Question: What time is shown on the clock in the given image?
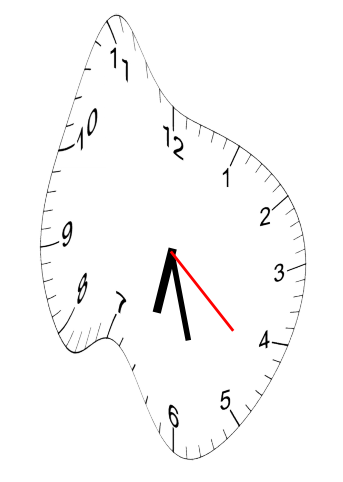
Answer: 06:27:22